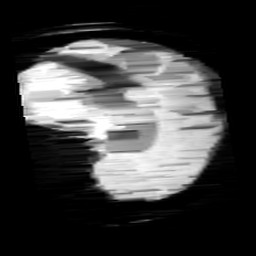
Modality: minIP
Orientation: sagittal
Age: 13
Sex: female
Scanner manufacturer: siemens
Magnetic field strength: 3 T
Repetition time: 0.027 s
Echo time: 0.02 s